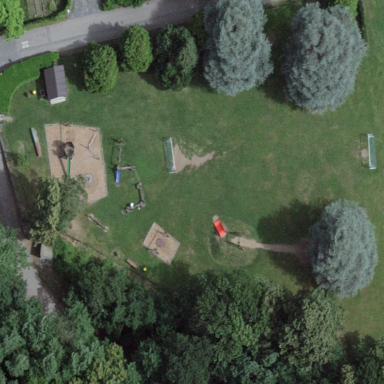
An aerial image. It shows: Playground area for leisure land.